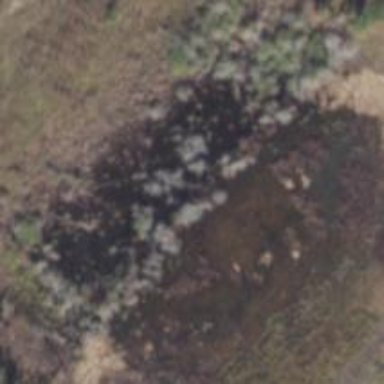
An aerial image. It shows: Beautiful wet meadow natural wetland.